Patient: sex M, age 64
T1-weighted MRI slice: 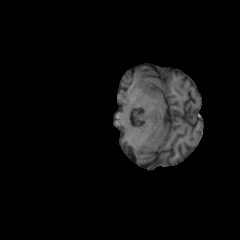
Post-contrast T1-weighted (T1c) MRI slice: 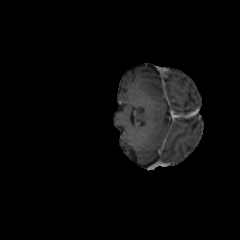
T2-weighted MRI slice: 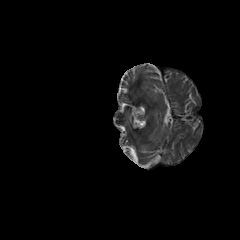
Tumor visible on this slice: no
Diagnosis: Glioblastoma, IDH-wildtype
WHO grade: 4